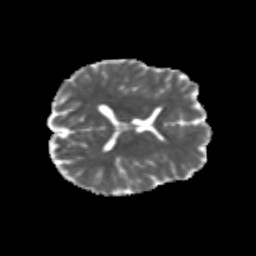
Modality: MD
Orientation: axial
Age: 23
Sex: male
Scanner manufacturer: siemens
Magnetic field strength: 3 T
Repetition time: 3.5 s
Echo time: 0.113 s